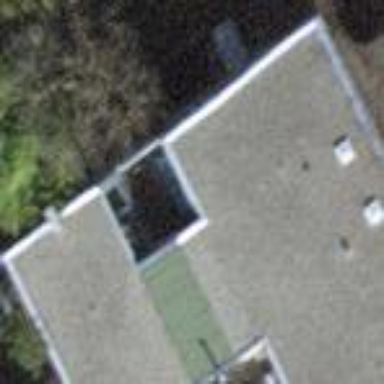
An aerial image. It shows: Simple and straightforward house.